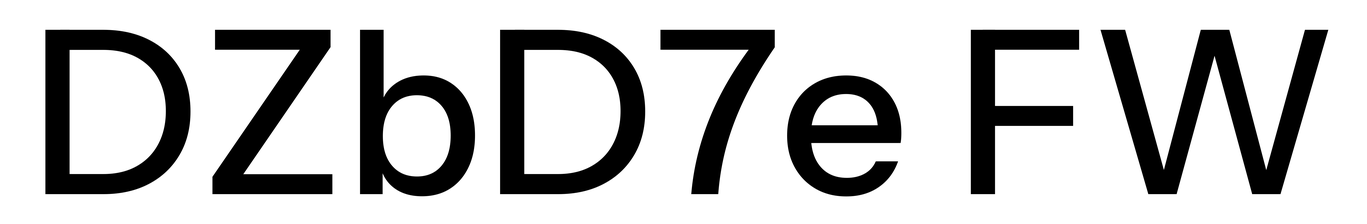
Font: InstrumentSans_Medium